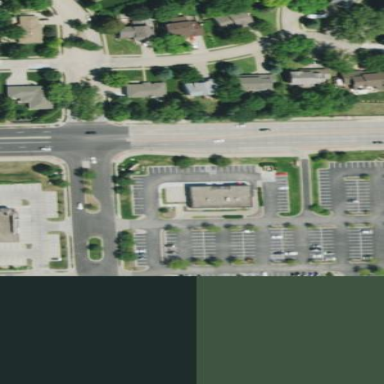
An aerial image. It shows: Retail area.